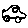
Label: car